Chest X-ray:
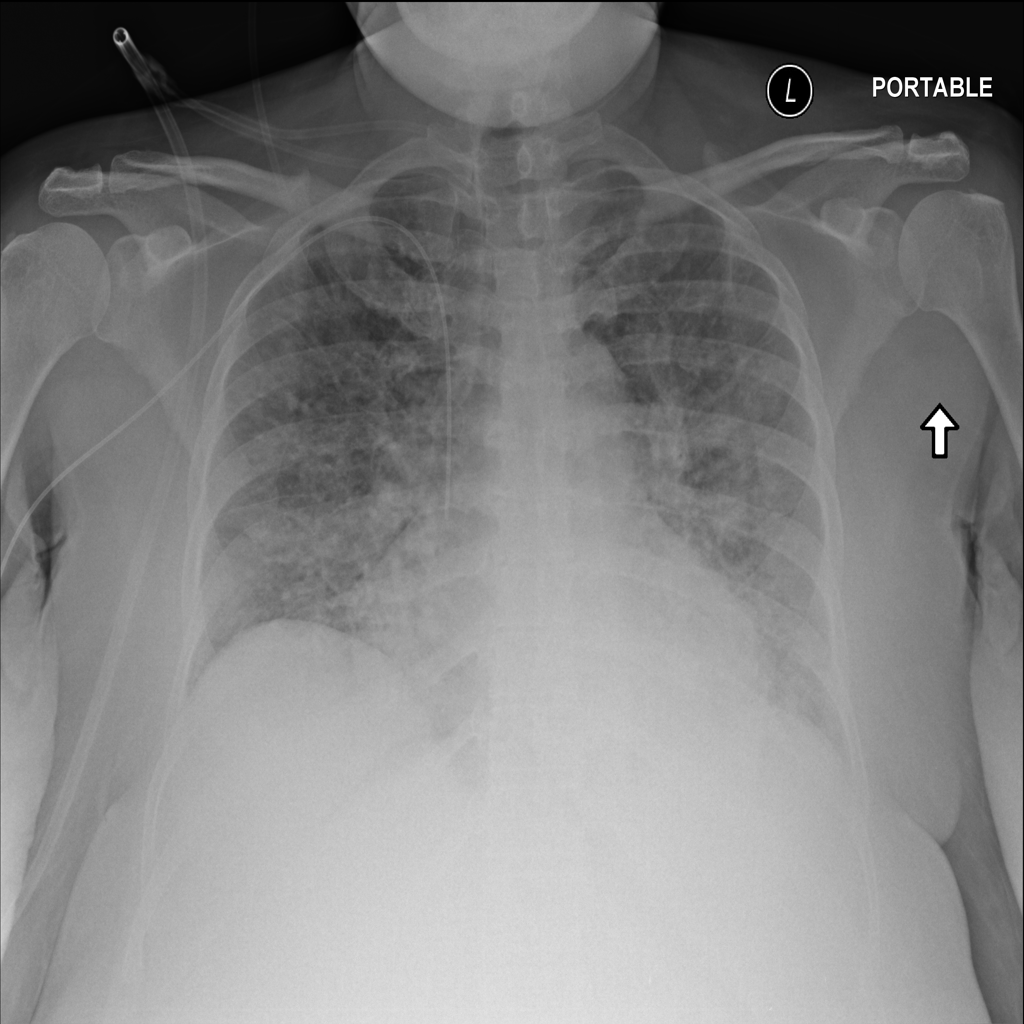
Findings: Consolidation, Effusion, Cardiomegaly
No abnormal finding: no